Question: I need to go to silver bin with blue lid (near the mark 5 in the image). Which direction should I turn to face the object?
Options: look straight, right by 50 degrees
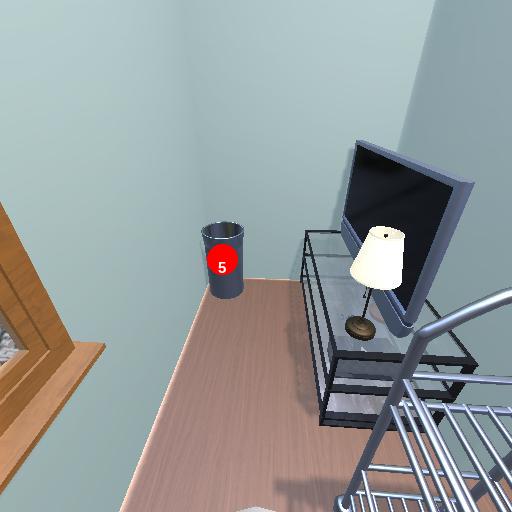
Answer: look straight